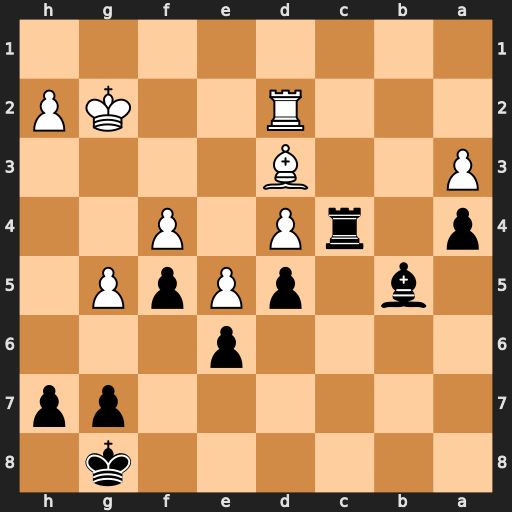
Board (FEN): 6k1/6pp/4p3/1b1pPpP1/p1rP1P2/P2B4/3R2KP/8
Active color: b
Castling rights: -
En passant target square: -
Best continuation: Rxd4 Bxb5 Rxd2+